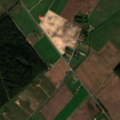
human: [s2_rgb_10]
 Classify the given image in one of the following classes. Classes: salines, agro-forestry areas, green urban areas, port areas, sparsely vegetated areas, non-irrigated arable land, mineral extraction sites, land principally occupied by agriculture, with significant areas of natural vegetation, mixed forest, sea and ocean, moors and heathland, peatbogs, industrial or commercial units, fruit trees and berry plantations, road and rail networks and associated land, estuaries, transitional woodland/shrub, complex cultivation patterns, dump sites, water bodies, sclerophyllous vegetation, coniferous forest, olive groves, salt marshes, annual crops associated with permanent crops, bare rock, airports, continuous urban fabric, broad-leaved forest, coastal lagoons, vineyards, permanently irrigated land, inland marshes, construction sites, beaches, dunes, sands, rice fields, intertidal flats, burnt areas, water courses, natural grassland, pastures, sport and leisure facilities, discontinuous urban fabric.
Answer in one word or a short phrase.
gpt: non-irrigated arable land, fruit trees and berry plantations, complex cultivation patterns, broad-leaved forest, coniferous forest, mixed forest